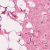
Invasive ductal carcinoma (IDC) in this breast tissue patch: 0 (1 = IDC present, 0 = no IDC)